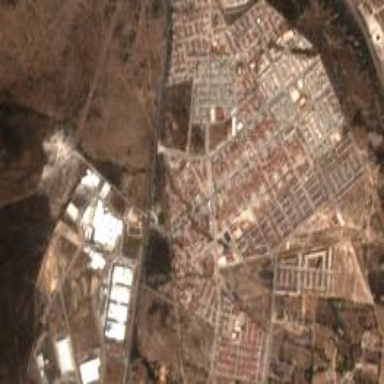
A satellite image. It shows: Social housing estate in residential suburb.